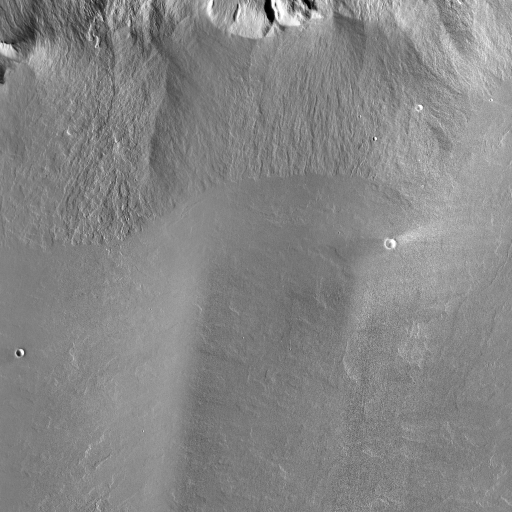
Crater classes present: Background, Other